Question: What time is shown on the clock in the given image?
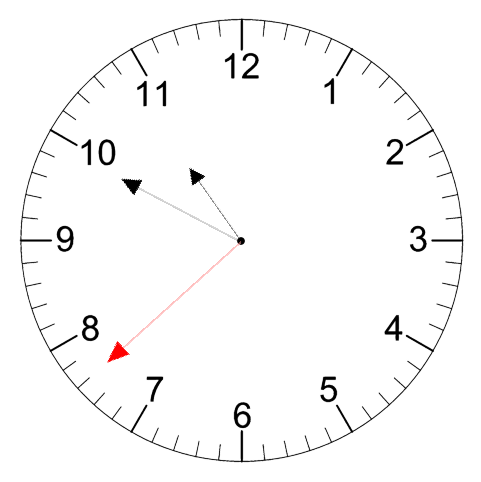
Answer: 10:49:38